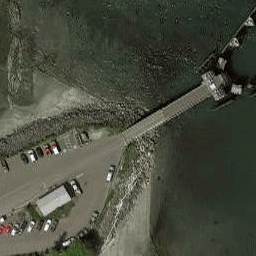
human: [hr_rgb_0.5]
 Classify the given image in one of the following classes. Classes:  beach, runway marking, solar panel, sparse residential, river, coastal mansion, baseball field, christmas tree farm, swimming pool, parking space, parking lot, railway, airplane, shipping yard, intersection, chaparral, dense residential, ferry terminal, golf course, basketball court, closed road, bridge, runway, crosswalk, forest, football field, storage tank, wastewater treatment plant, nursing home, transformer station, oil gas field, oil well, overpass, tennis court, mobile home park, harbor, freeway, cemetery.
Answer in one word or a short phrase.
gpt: ferry terminal